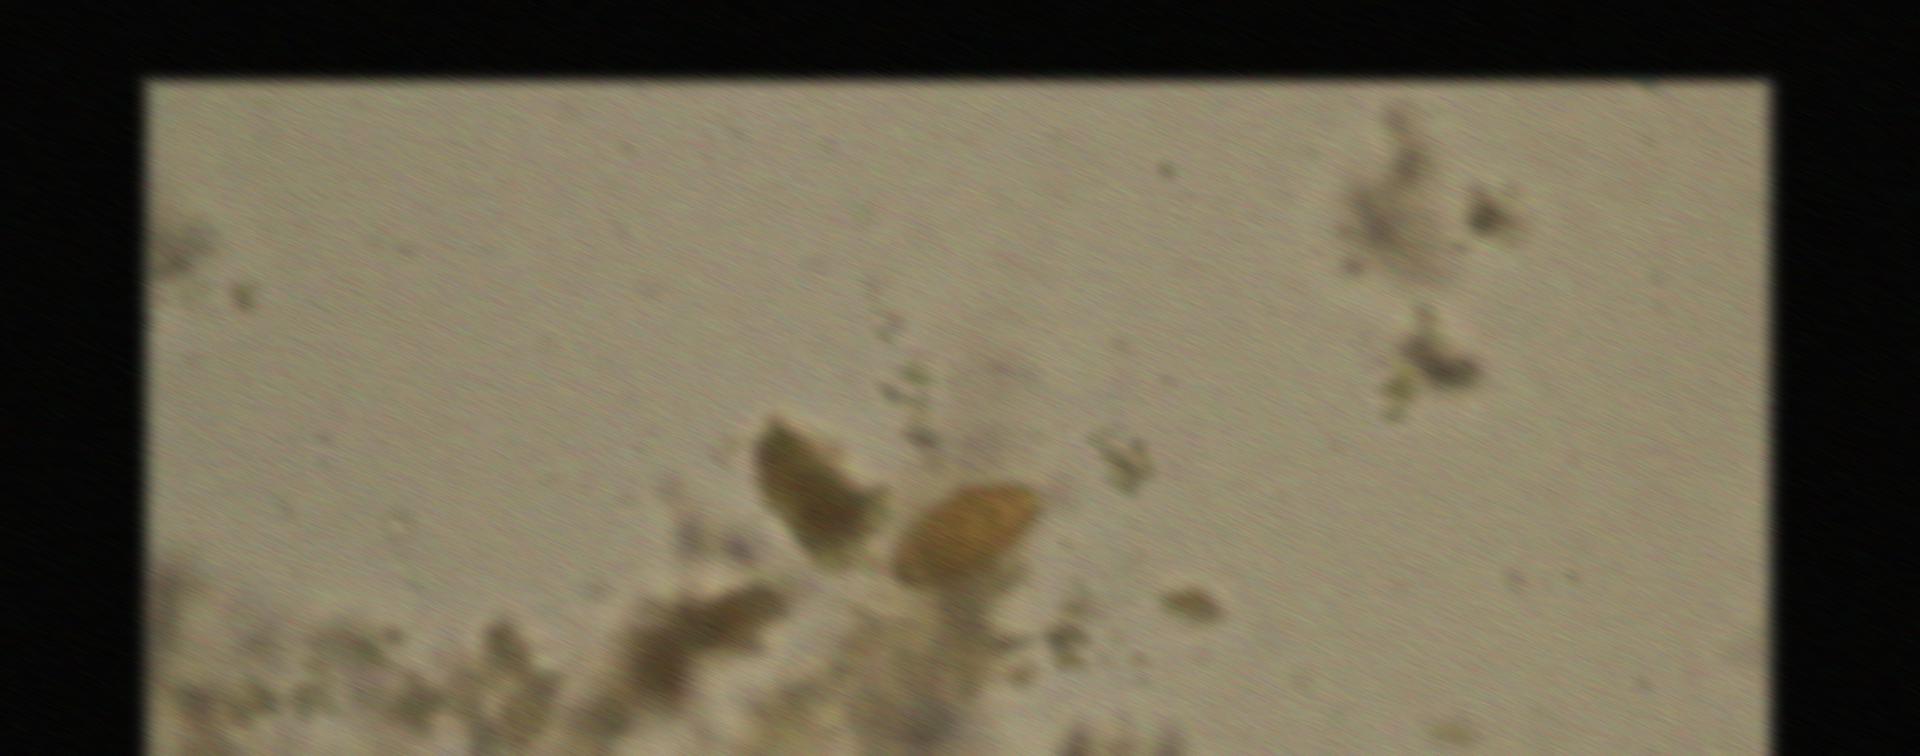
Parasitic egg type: Trichuris trichiura